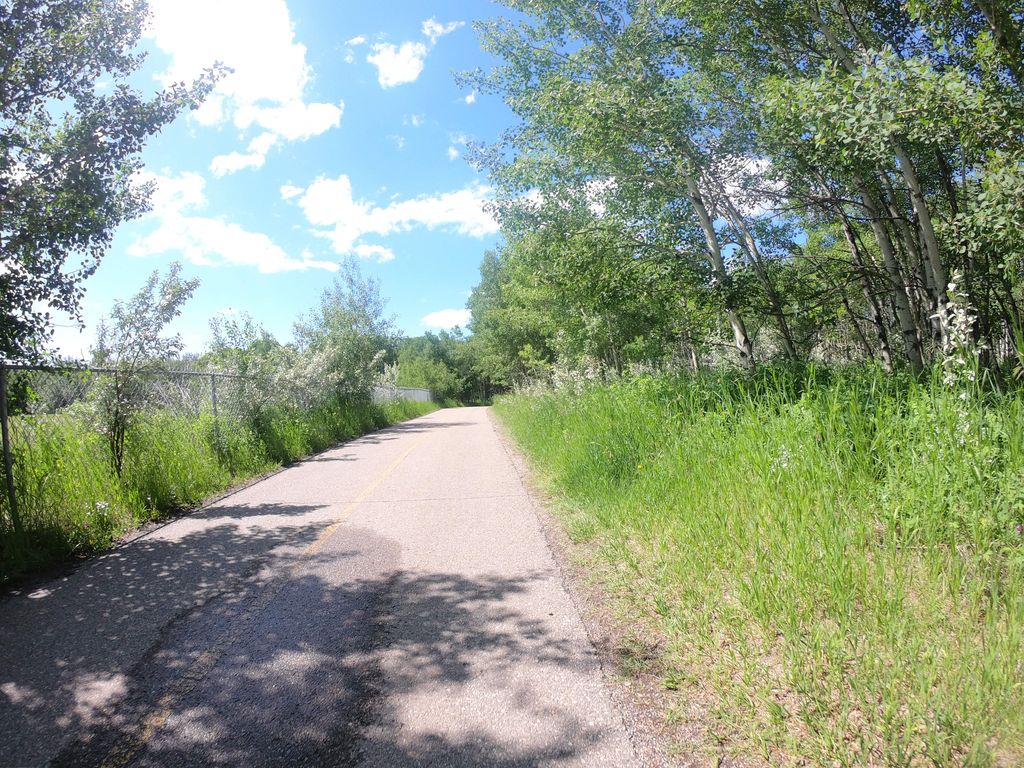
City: calgary